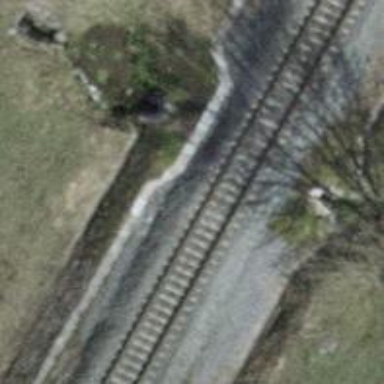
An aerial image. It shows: Bridge over single railway track with electrified contact line. The track is classified as main.